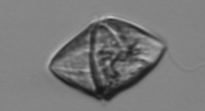
Label: Gyrodinium